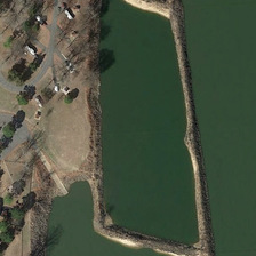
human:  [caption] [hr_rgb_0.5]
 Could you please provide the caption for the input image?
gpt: There are many sparse trees near the pond.

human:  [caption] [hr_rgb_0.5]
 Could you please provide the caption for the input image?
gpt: Many scattered trees are near a pond.

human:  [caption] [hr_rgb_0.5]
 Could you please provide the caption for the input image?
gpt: There are many sparse trees by the pond.

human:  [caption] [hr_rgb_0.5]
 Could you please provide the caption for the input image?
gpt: There are many trees near the pond.

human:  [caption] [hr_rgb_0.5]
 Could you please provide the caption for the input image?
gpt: Many scarce trees are near a lake.